Interaction volume radius: 10 \u00c5
Interaction volume height: 30 \u00c5
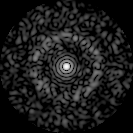
Disorder parameter: 0.8456